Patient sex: F
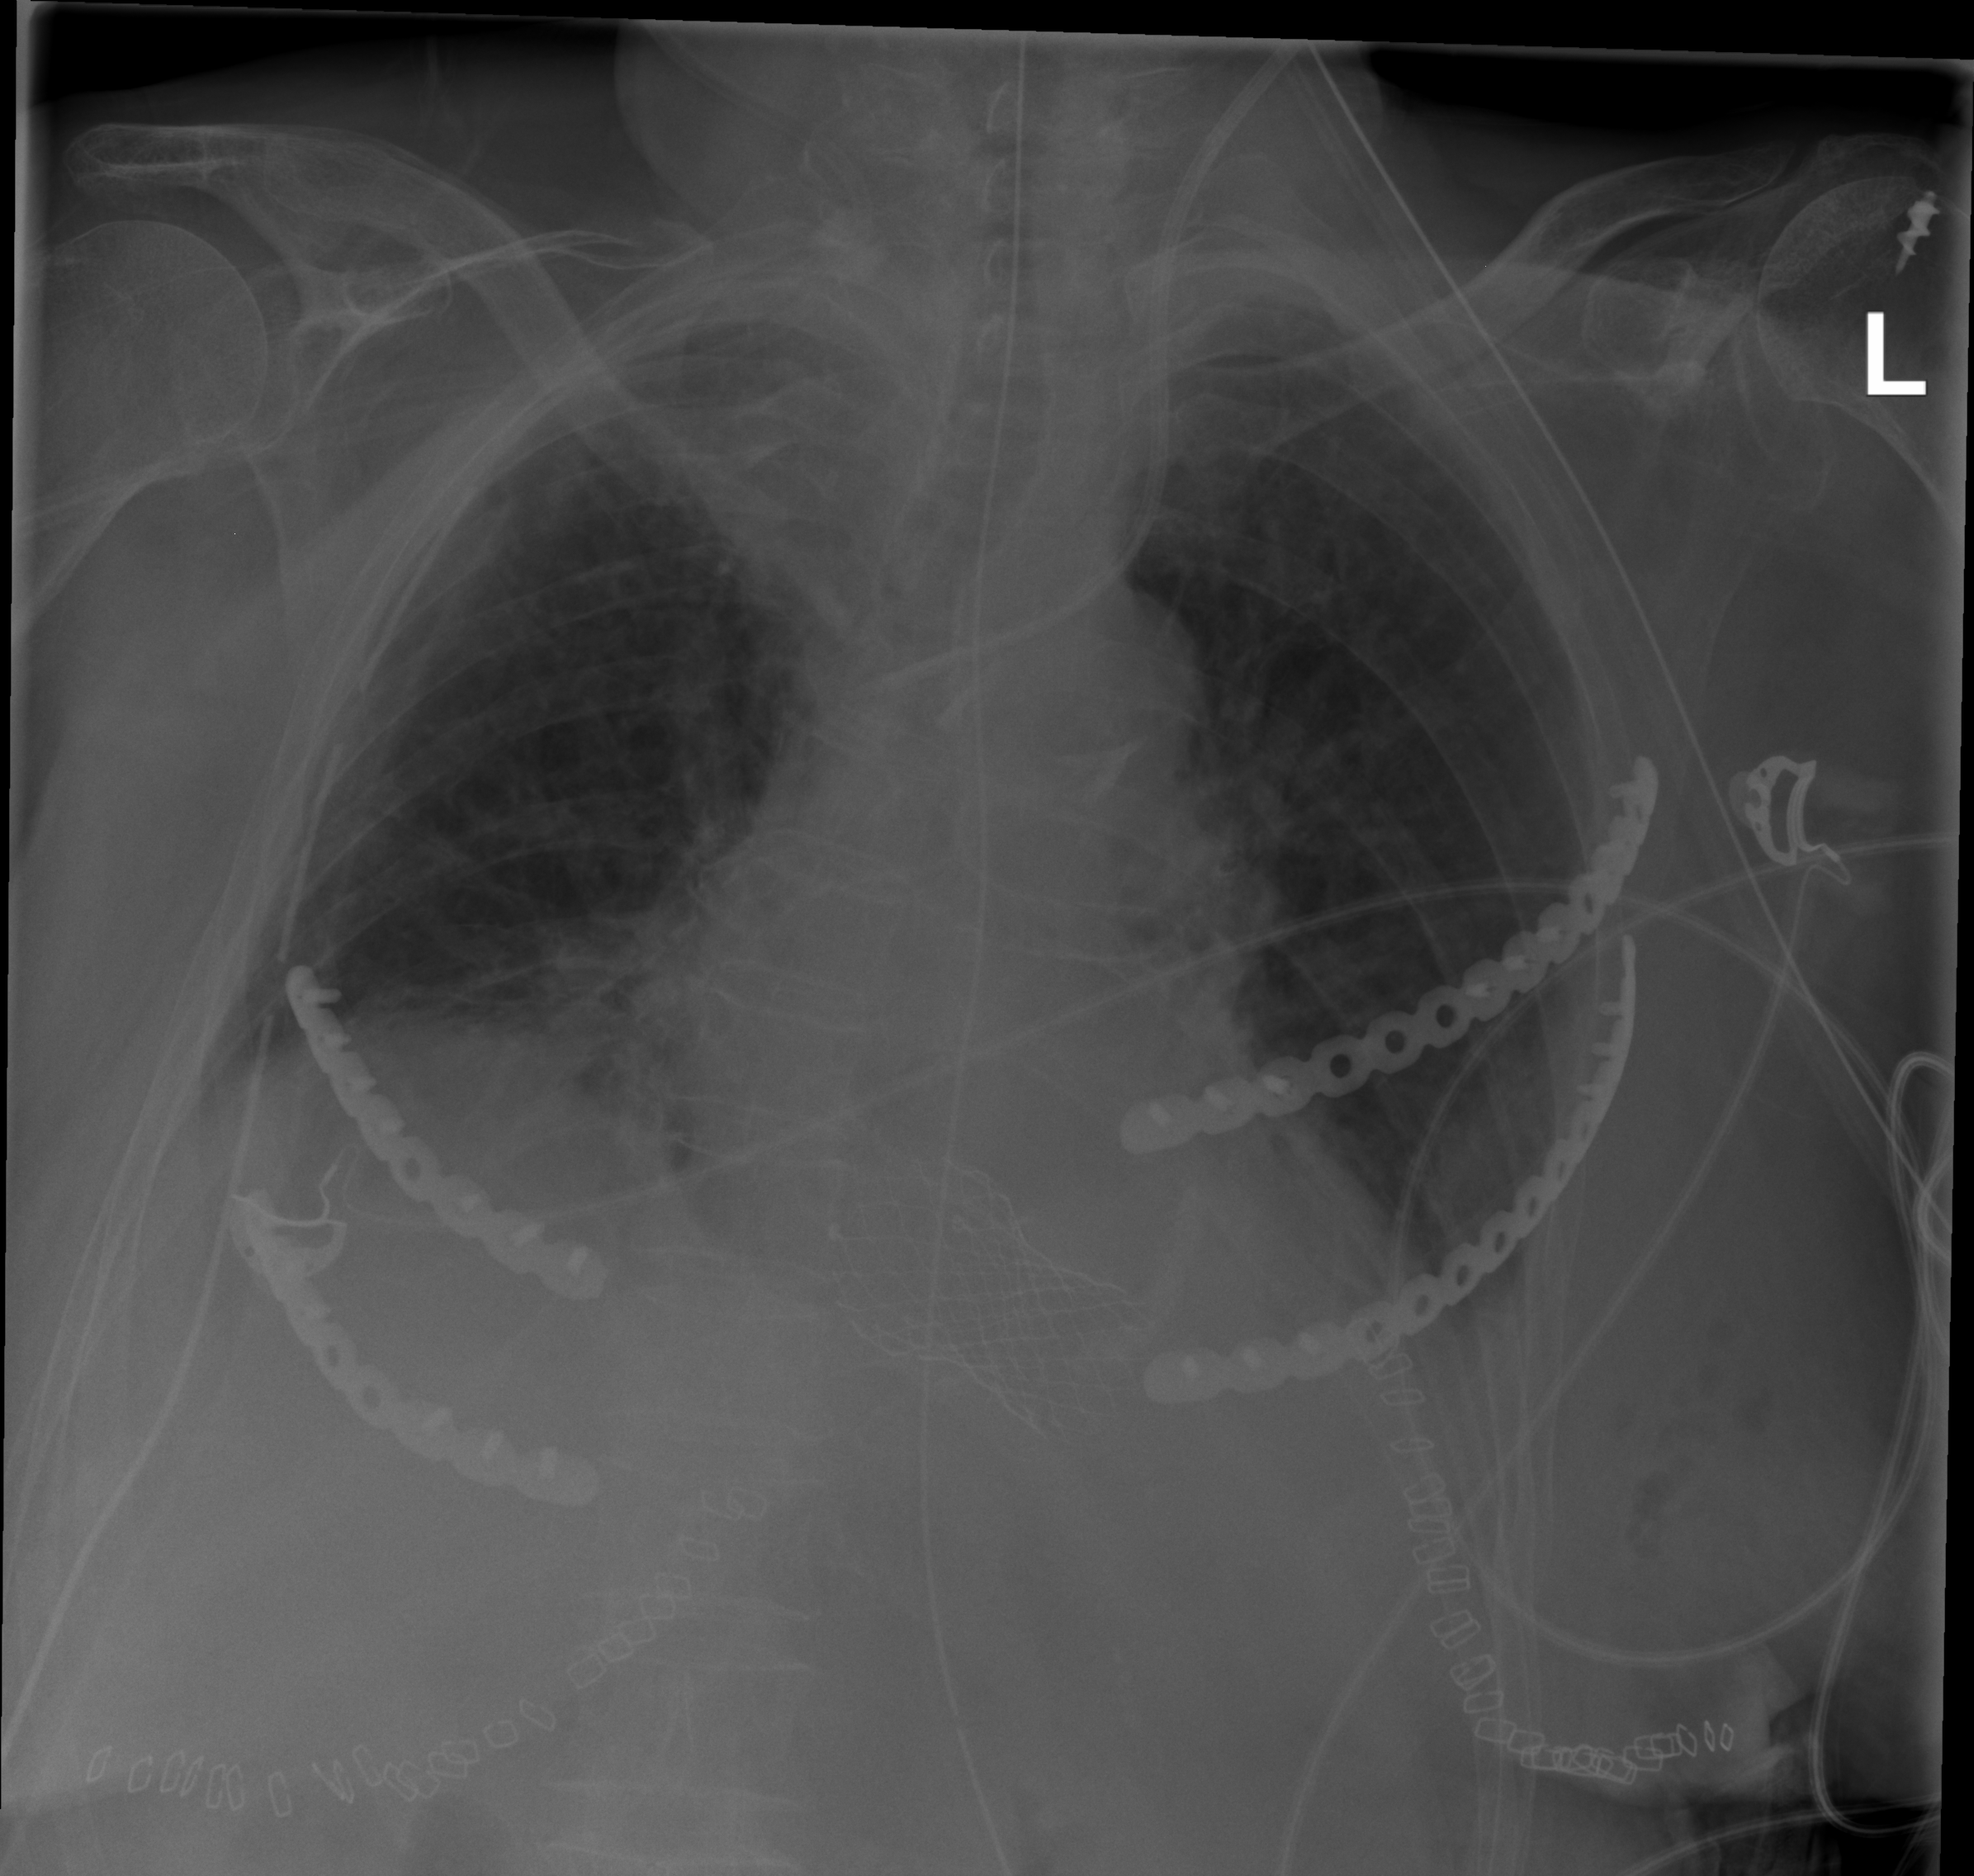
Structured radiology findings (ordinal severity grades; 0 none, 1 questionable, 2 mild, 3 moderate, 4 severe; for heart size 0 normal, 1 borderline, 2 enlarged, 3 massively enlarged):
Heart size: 1
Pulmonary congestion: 2
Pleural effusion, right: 1
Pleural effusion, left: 1
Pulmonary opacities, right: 0
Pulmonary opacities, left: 0
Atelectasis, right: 0
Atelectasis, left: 0